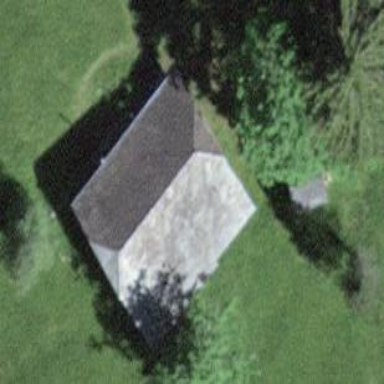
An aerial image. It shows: Barn.